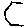
Label: hexagon